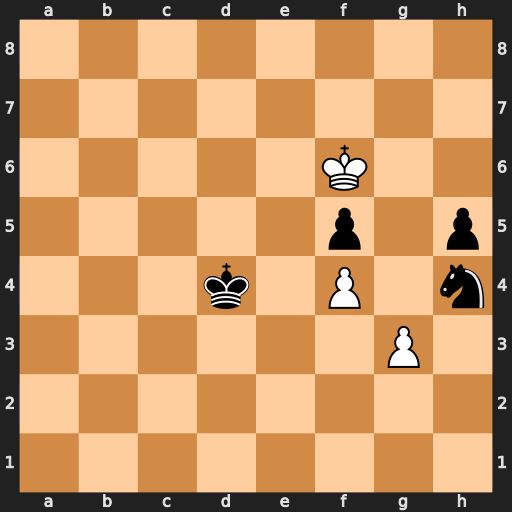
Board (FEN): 8/8/5K2/5p1p/3k1P1n/6P1/8/8
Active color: w
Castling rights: -
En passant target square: -
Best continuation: gxh4 Ke4 Kg5 Ke3 Kxf5